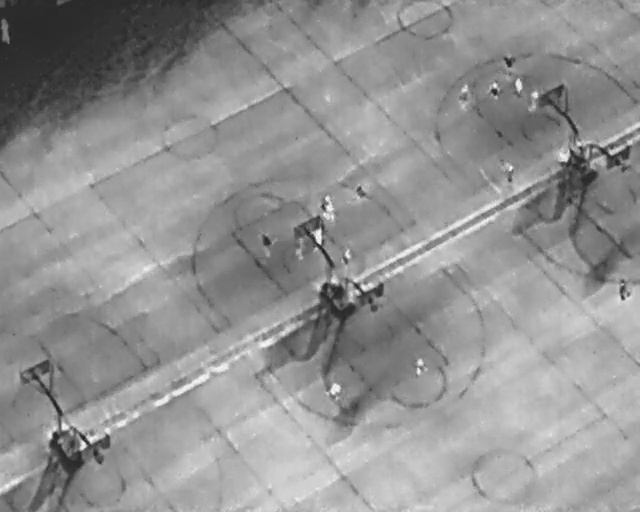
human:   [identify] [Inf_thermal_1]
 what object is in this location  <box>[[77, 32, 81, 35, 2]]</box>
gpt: <ref>1 medium person at the right</ref>

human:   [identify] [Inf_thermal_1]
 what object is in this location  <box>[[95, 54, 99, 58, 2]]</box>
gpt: <ref>1 large person at the right</ref>